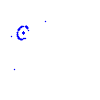
Particle: proton